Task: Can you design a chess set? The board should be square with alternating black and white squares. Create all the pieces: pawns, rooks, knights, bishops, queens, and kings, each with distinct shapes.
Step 165:
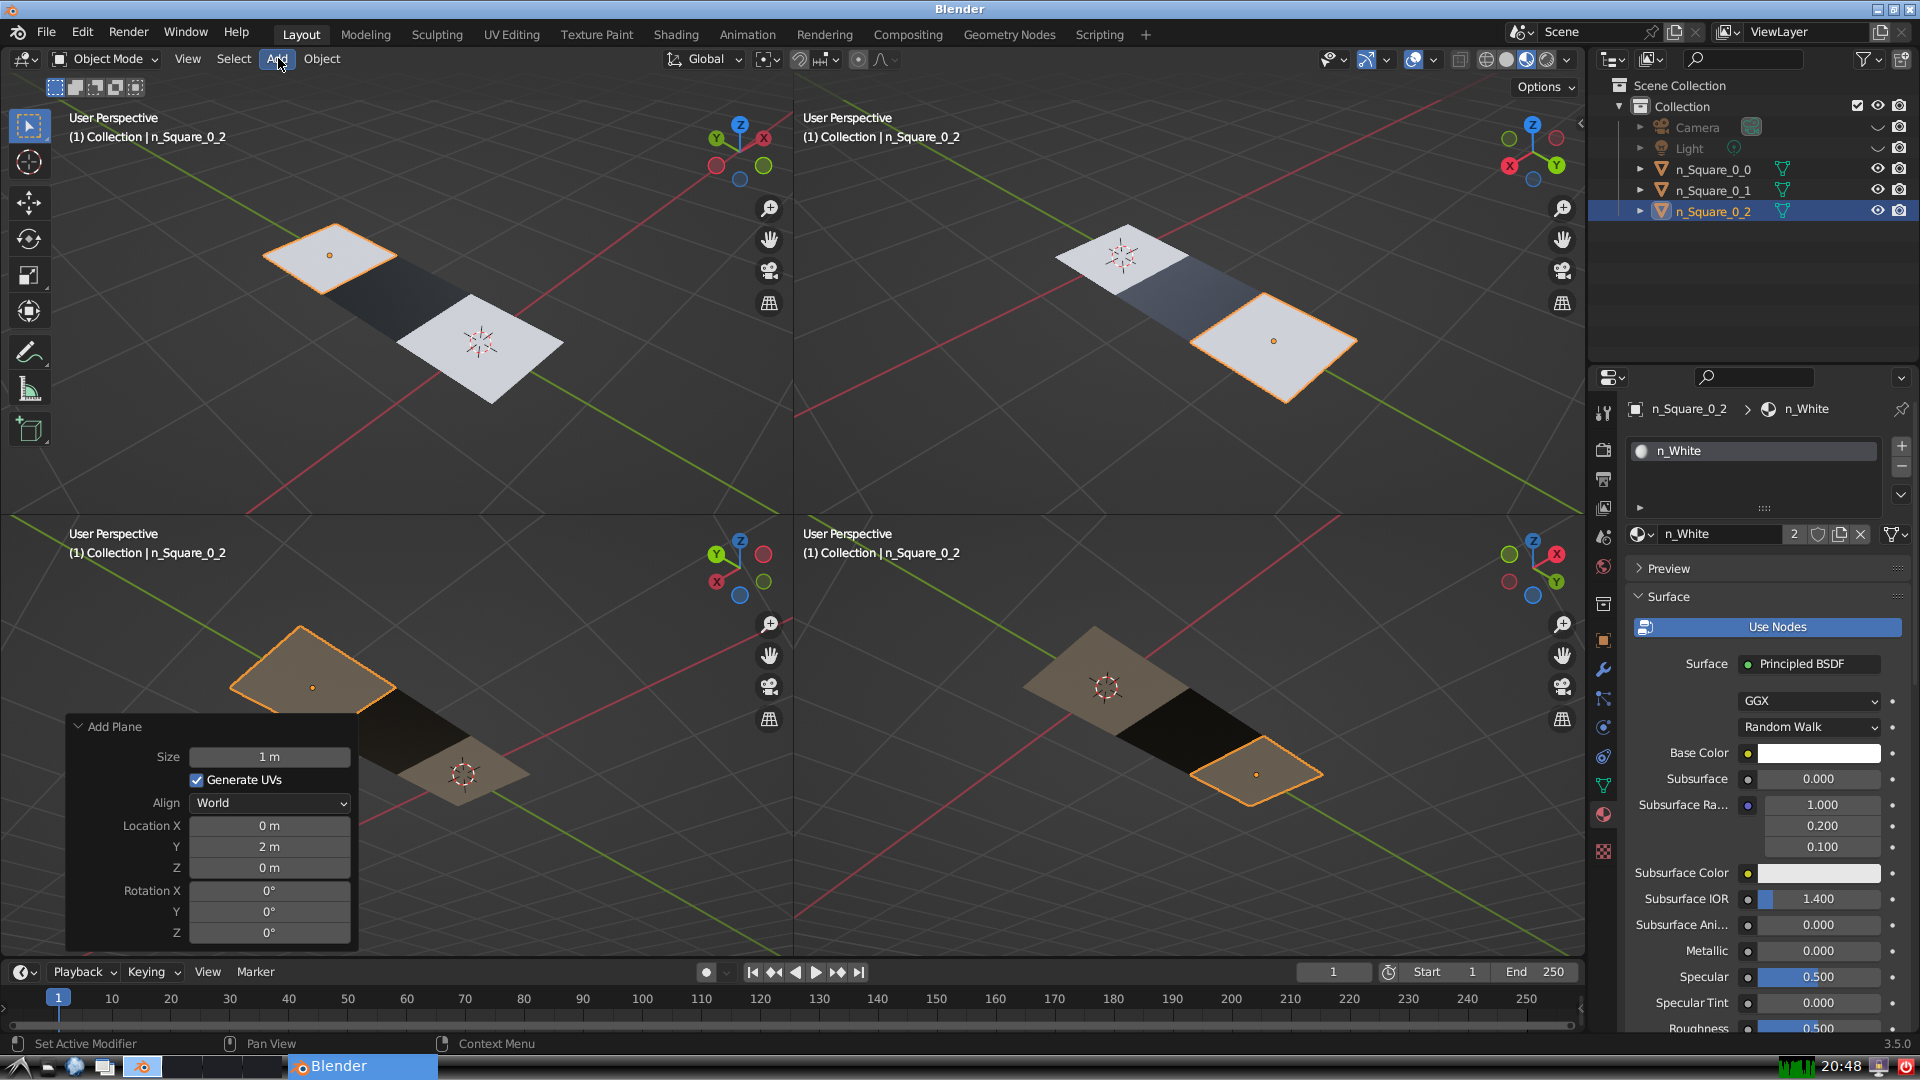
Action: click: no